Question:
## Please help me!
Now I'm changing to the tab icon from text but I have a problem that is about the photo.
How can I make that delimeter disable in layout? I tried a few ways but didn't work.
and also I want to know how can i set the background when I press the home button to return to main activity.
Please help to figure it out!
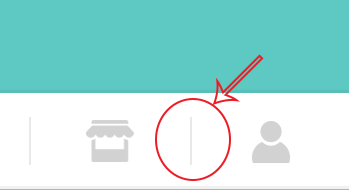
Answer: I sorted two solutions out for making the divider( delimiter) invisible :
1- Use:
'''
tabHost.getTabWidget().setDividerDrawable(null);
'''
2- Set android:showDividers="none" on TabWidget , like :
'''
<TabWidget
android:id="@android:id/tabs"
android:layout_width="match_parent"
android:layout_height="60dp"
android:gravity="bottom"
android:layout_alignParentBottom="true"
android:fadingEdge="none"
android:showDividers="none" >
</TabWidget>
'''